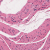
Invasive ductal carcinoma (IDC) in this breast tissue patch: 0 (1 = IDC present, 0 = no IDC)